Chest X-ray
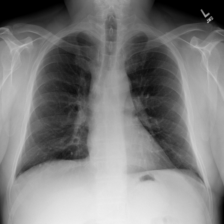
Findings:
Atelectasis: positive
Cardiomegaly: negative
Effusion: negative
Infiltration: negative
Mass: negative
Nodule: negative
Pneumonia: negative
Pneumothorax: negative
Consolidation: negative
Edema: negative
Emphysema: negative
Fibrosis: negative
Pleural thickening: negative
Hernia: negative